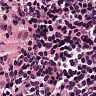
Metastatic tissue present: no